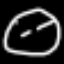
Label: clock